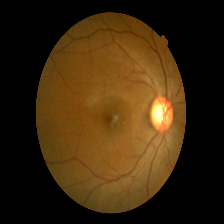
Diabetic retinopathy grade: Mild